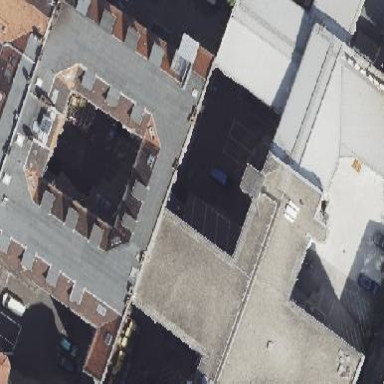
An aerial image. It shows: Courtyard that is man-made.